Question: How do I update the counter when using function in while loop? It keep gives me 2
'''
def Main(Counter):
Counter = Counter +1
print (Counter)
A = 1
while True:
Main (A)
'''

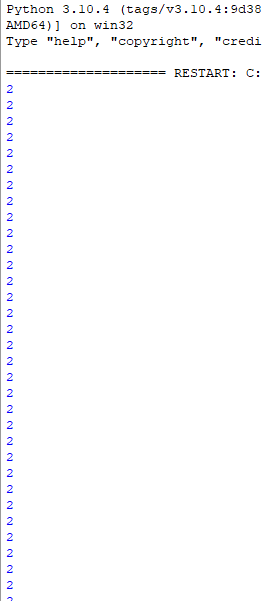
Answer: As you are passing the same value of 'A' each time in 'Main()' function, it prints the same value '2'. To increase the 'counter' you need to increment it in 'while loop' and not in function itself.
'''
def Main(Counter):
#Counter = Counter +1
print (Counter)
A = 1
while True:
Main(A)
A += 1
'''
---
If you want to increment the value inside the function for some reason, you can use 'return' keyword to return the incremented value and store it in the variable.
'''
def Main(Counter):
Counter = Counter +1
print (Counter)
return Counter
A = 1
while True:
A = Main(A)
'''